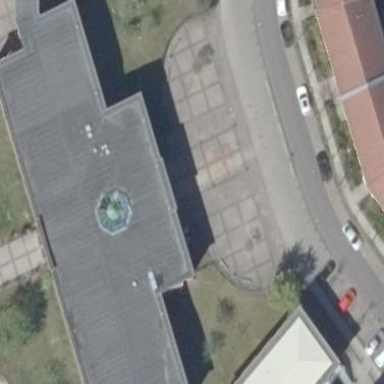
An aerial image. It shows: School building.